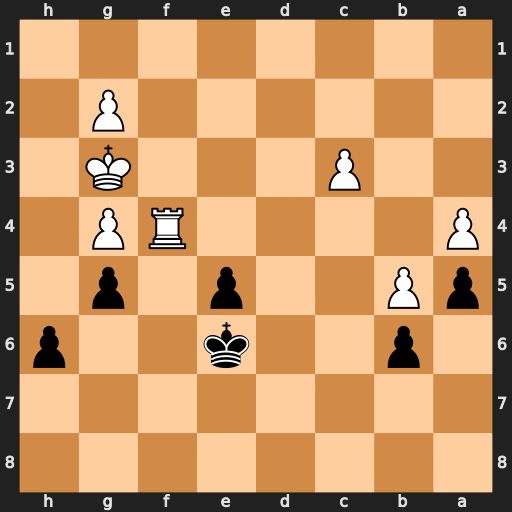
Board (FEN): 8/8/1p2k2p/pP2p1p1/P4RP1/2P3K1/6P1/8
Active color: b
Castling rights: -
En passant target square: -
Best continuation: gxf4+ Kf3 Kd5 g3 fxg3